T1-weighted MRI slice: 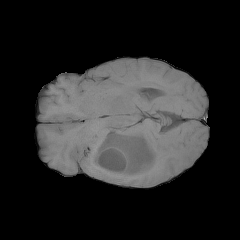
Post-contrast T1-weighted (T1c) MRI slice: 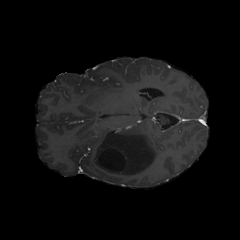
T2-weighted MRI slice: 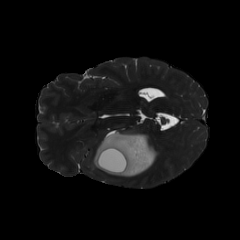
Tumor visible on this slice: yes